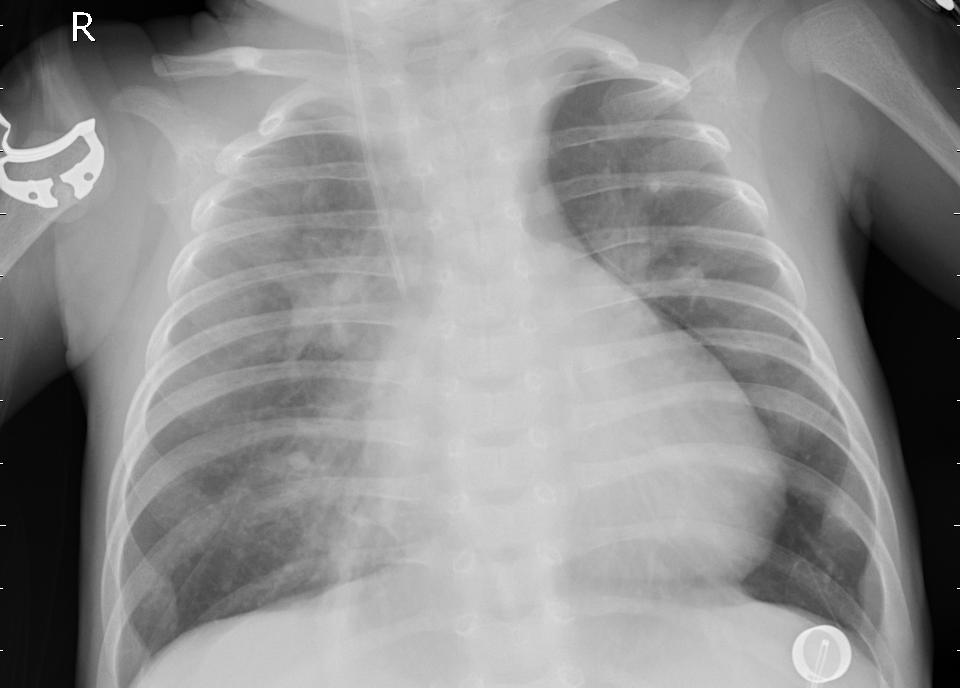
Diagnosis: PNEUMONIA